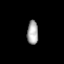
Tissue: prostate
Cell type: Epithelial cells
Senescence score: 0.2718
Nuclear area (px): 257
Mean DAPI intensity: 168.77